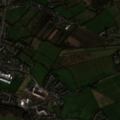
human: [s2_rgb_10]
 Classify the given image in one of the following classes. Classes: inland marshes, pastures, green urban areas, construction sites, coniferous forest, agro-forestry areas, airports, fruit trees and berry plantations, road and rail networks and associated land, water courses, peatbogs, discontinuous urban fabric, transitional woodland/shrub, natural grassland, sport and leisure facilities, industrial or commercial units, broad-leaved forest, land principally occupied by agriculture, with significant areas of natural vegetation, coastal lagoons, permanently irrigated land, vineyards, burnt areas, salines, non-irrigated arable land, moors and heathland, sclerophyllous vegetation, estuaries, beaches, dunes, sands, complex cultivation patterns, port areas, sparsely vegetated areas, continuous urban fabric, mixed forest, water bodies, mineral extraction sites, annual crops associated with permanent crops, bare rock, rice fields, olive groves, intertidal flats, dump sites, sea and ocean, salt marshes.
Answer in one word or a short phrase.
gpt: discontinuous urban fabric, pastures, land principally occupied by agriculture, with significant areas of natural vegetation